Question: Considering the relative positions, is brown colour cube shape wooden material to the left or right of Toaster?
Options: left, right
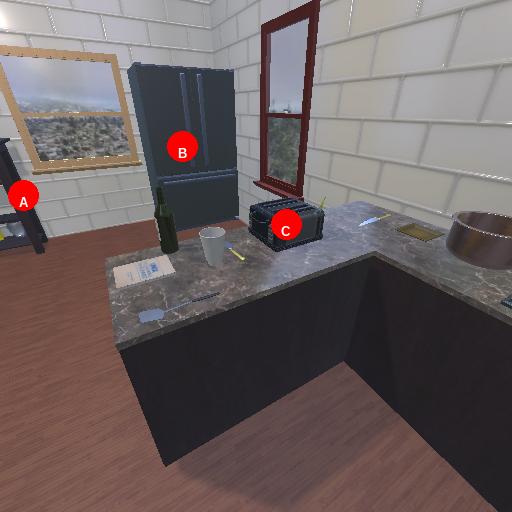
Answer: left